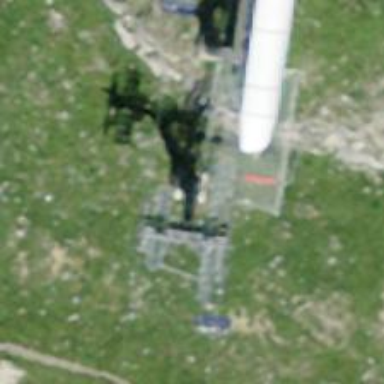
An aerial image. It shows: Pylon for aerialway.